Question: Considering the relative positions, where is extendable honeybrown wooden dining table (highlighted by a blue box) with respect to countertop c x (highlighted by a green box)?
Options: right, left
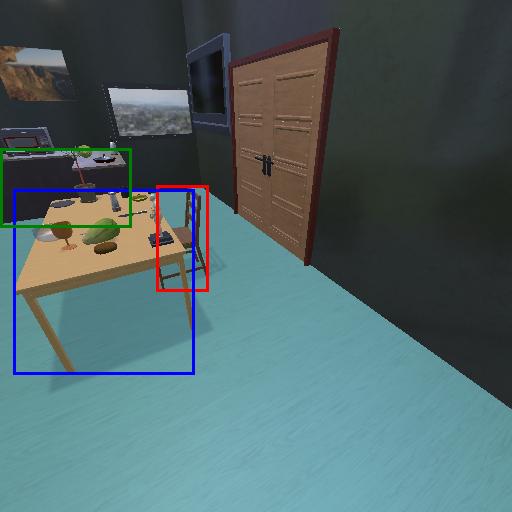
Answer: right